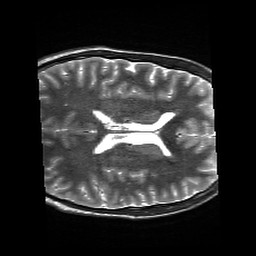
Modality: T2w
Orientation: axial
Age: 19
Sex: male
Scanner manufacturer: siemens
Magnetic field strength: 3 T
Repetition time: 13.52 s
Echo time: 0.088 s